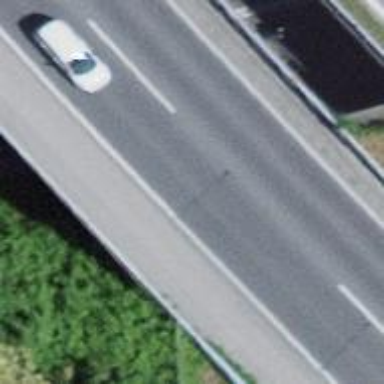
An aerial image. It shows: Motorway bridge with asphalt surface.